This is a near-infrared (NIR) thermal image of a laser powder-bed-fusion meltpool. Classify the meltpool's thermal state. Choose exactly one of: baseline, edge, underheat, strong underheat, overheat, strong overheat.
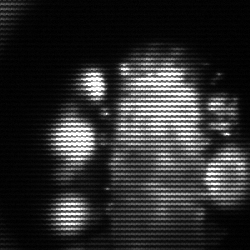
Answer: strong underheat